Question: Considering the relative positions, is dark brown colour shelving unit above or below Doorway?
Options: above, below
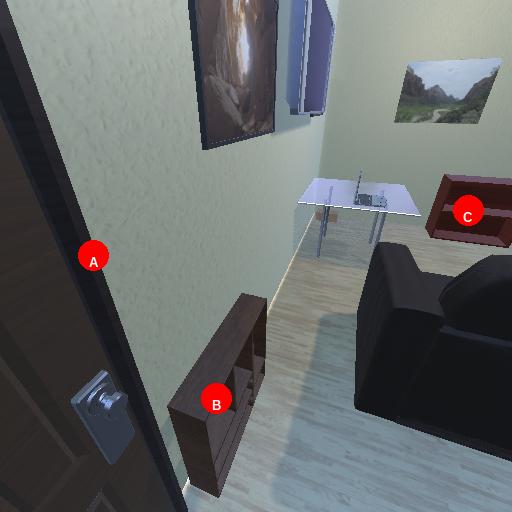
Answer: above